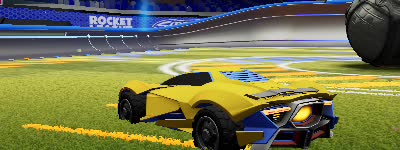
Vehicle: werewolf